Chest X-ray. View position: PA
Patient age: 50
Patient sex: F
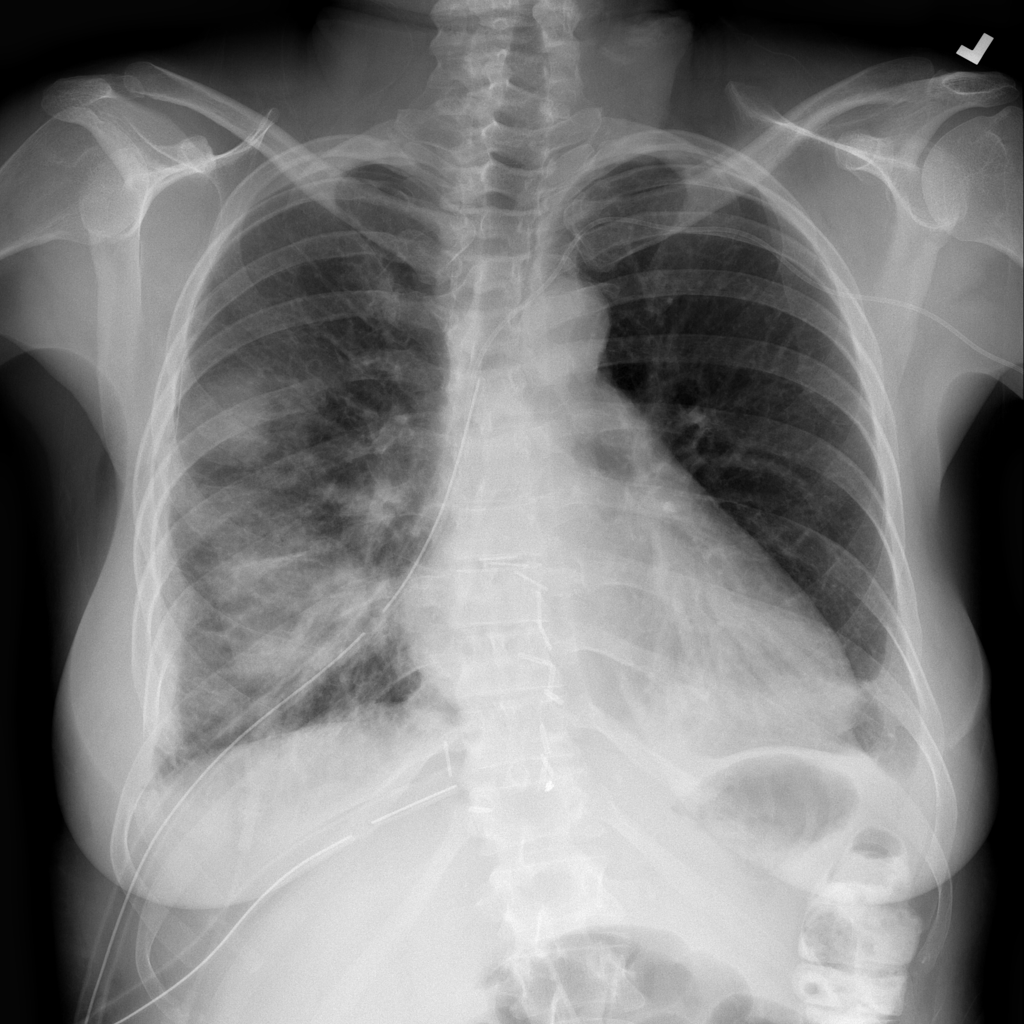
Finding: Pneumothorax